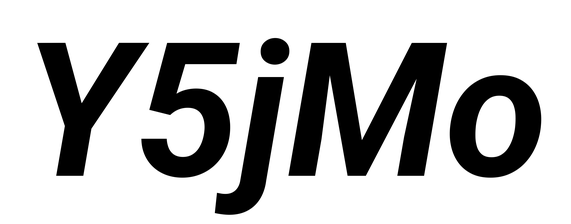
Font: Roboto-Italic_Bold_Italic